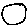
Label: circle